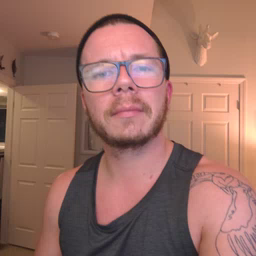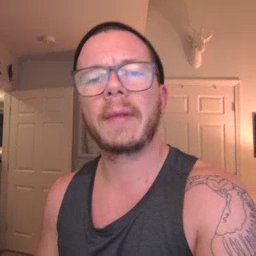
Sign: feet